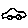
Label: car